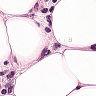
Metastatic tissue present: yes